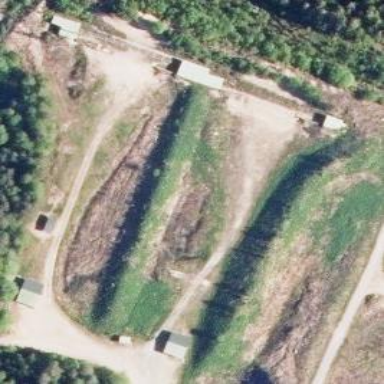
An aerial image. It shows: Shooting range used for military purposes.